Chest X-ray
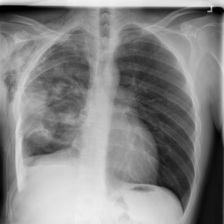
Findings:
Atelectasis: negative
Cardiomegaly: negative
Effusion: negative
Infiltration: negative
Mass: negative
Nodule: positive
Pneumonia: negative
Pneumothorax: negative
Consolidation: negative
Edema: negative
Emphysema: negative
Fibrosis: positive
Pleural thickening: negative
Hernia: negative